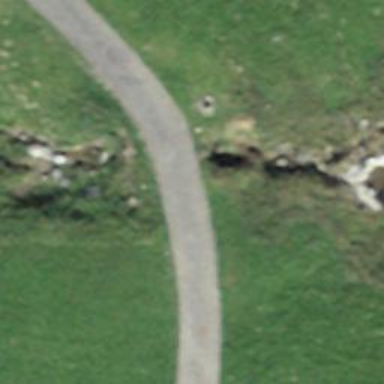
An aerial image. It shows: Culvert tunnel.